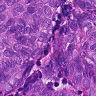
Metastatic tissue present: yes